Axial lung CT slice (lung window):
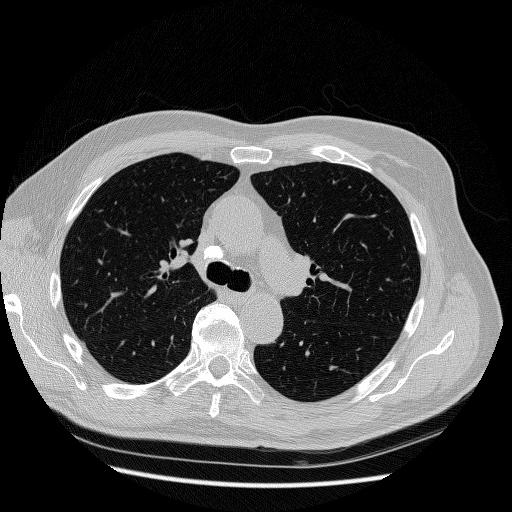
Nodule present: no